Aerial crown-view tile of a tropical tree (Barro Colorado Island, Panama), acquired 20250915:
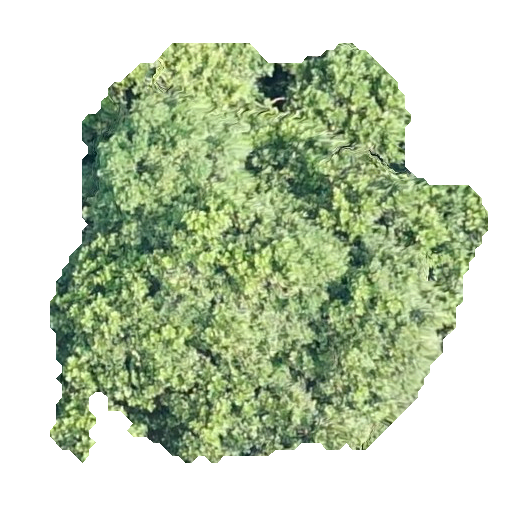
Species: Anacardium excelsum
GBIF accepted scientific name: Anacardium excelsum
Crown area: 199.178 m²